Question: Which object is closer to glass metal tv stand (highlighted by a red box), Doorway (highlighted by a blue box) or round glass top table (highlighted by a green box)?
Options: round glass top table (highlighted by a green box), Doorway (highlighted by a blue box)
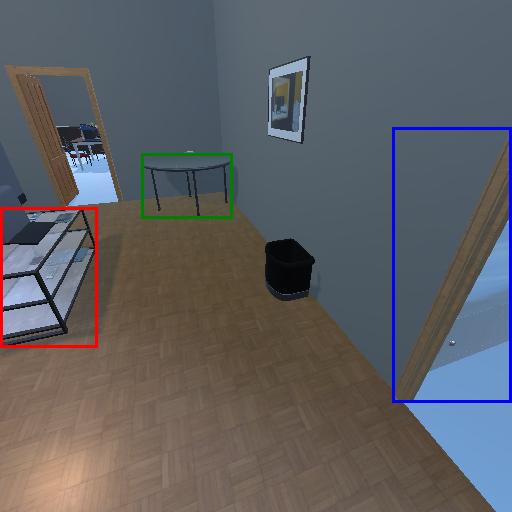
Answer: round glass top table (highlighted by a green box)